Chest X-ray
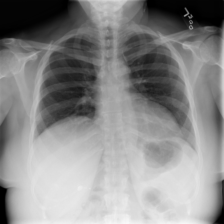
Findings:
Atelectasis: negative
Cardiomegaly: negative
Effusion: negative
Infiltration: negative
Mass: negative
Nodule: positive
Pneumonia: positive
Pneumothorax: negative
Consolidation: negative
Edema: negative
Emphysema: negative
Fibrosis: negative
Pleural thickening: negative
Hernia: negative